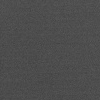
Atmospheric dust classification: dusty